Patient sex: M
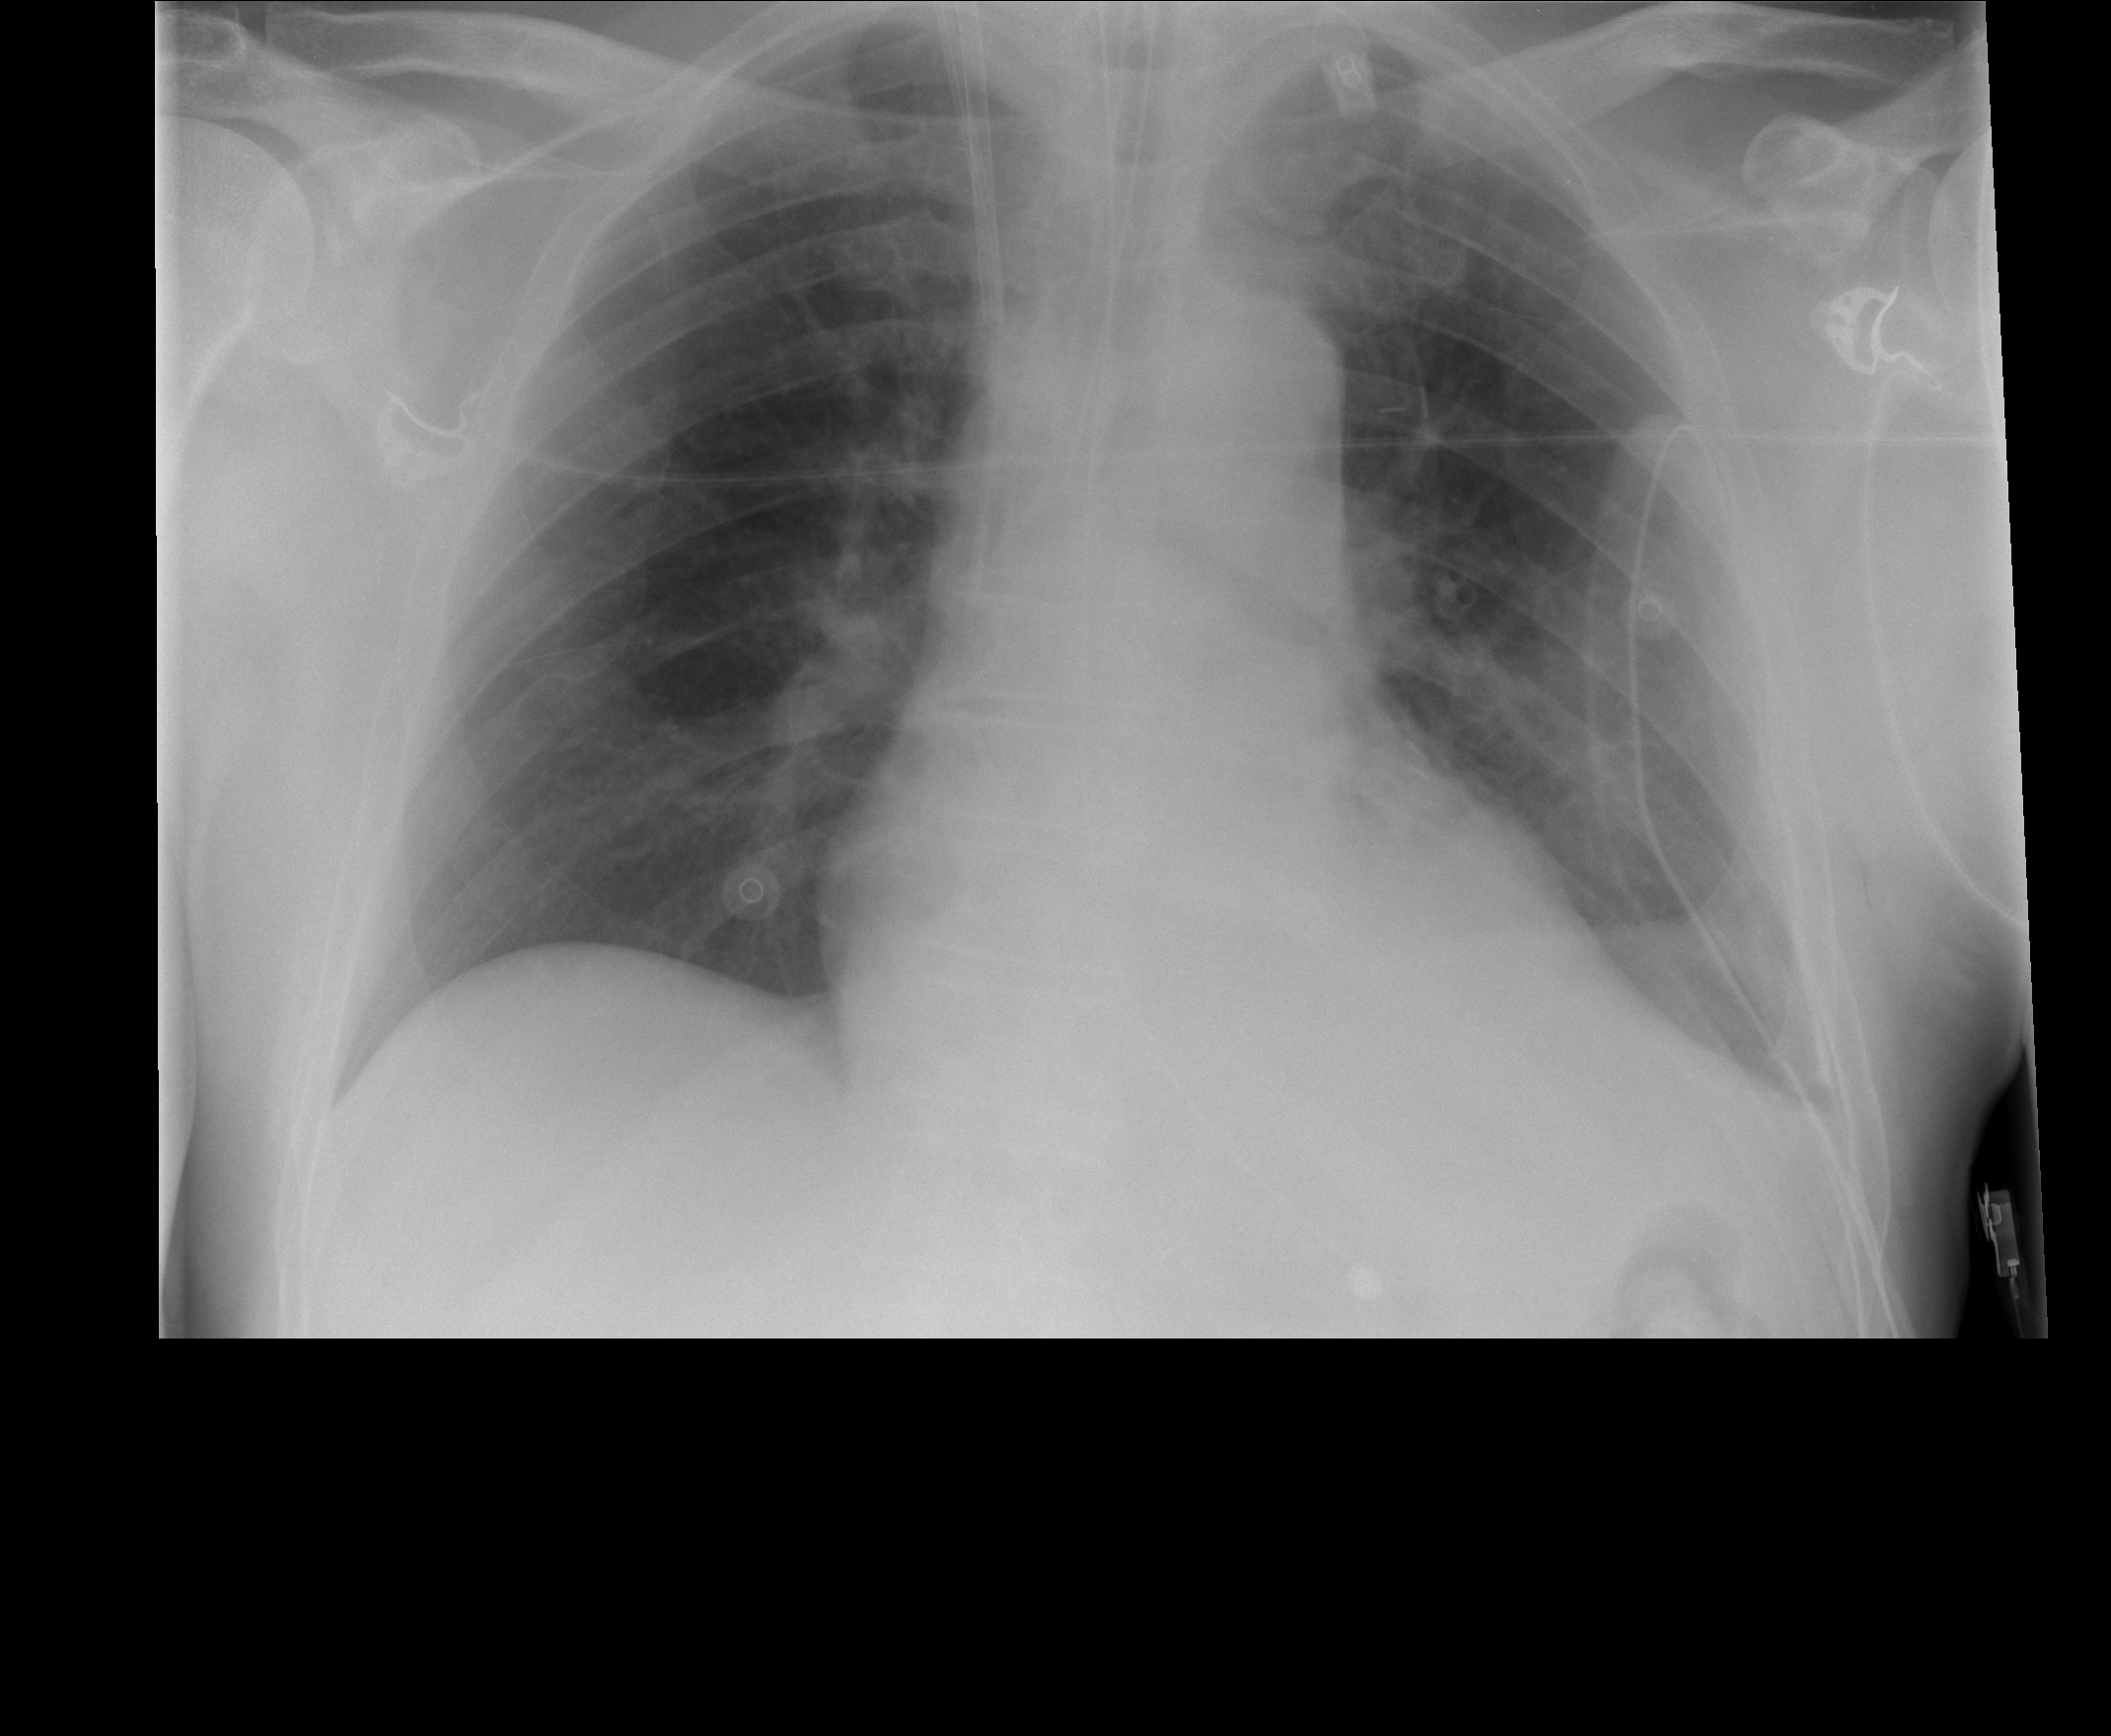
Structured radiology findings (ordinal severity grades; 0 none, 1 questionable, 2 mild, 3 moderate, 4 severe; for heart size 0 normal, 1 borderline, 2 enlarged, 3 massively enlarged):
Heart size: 0
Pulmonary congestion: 0
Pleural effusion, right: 0
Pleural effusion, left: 1
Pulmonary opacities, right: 0
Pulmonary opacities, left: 0
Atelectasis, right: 0
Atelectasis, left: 2